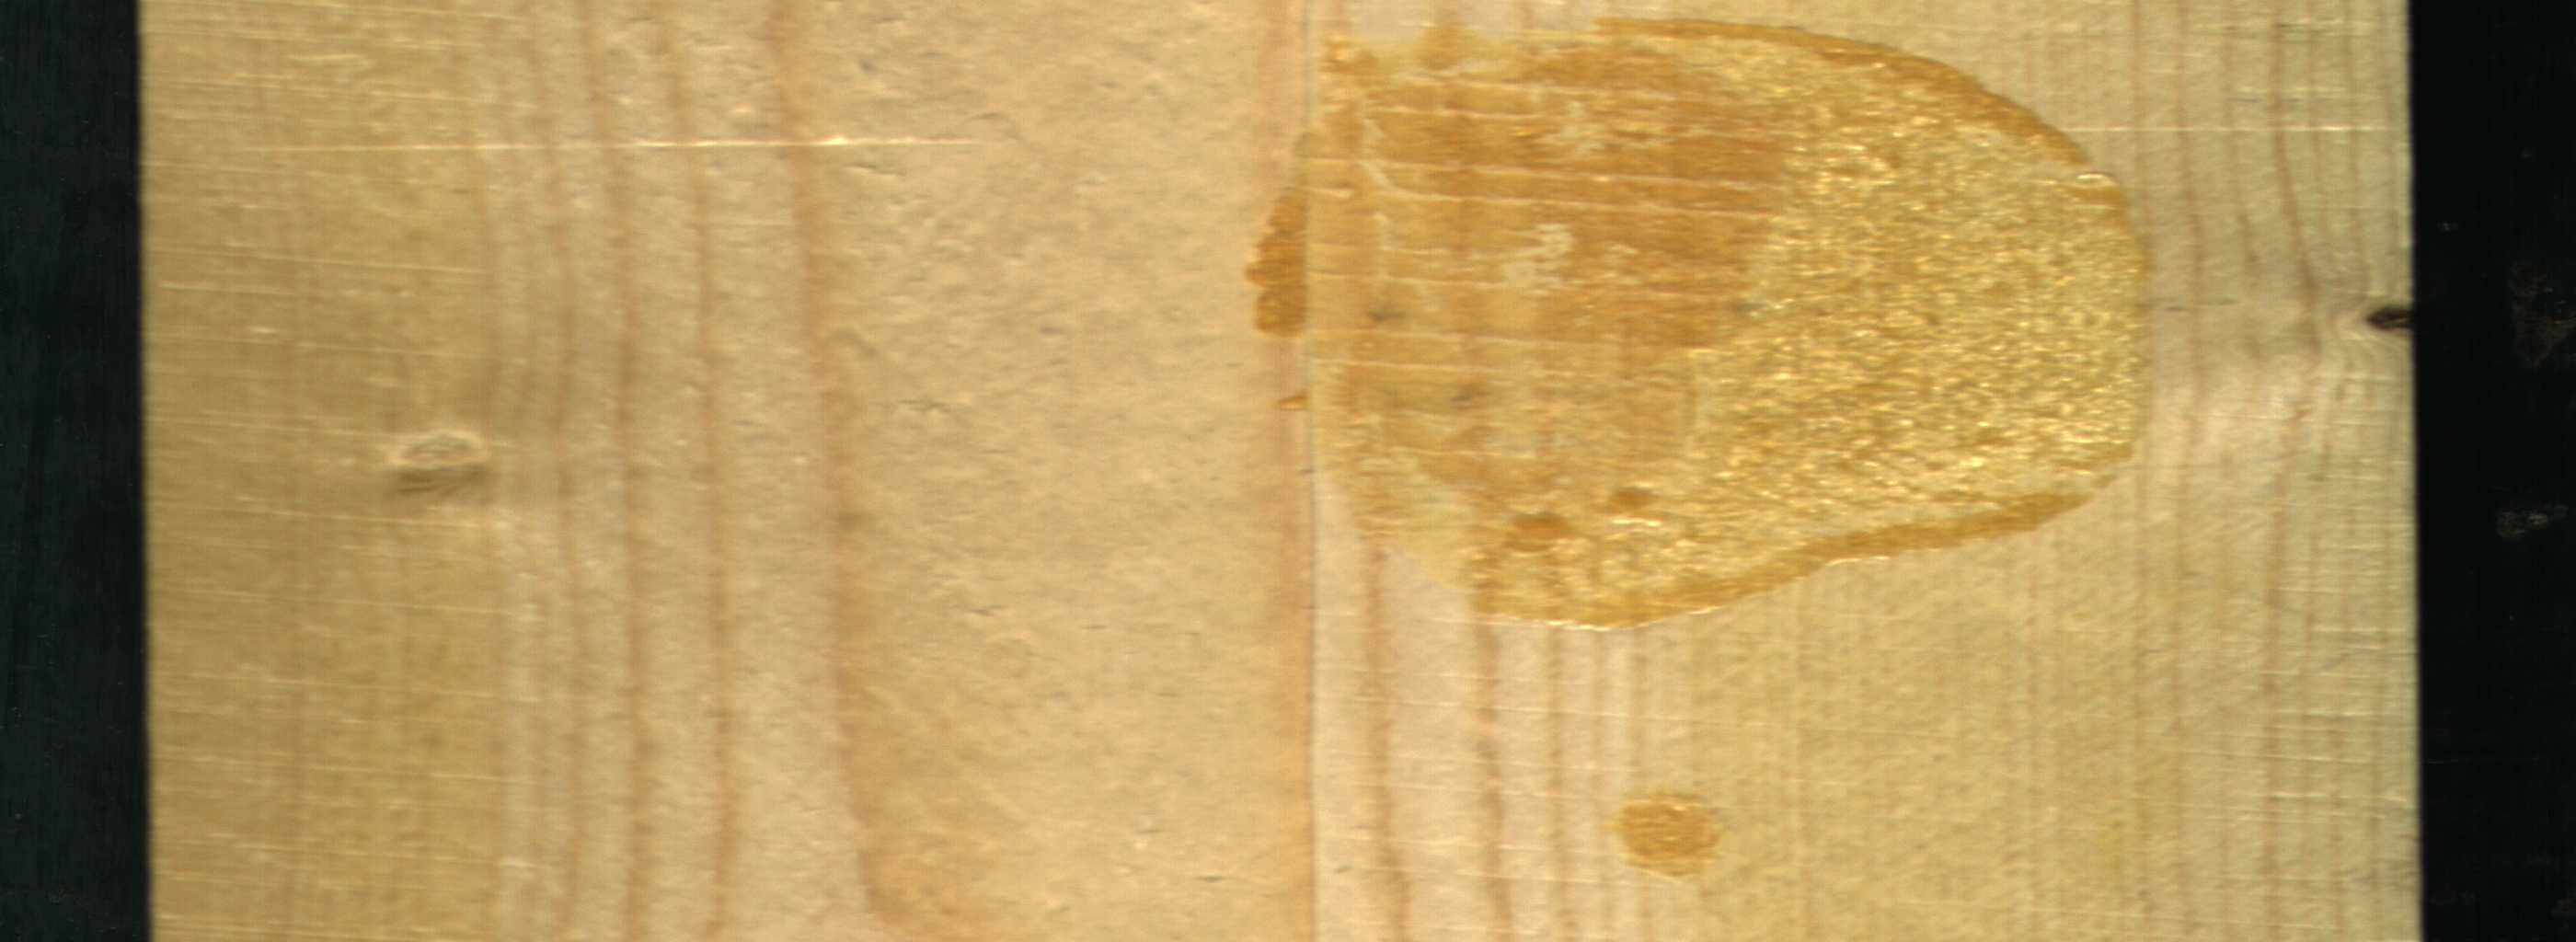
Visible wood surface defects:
resin
resin
Dead_Knot